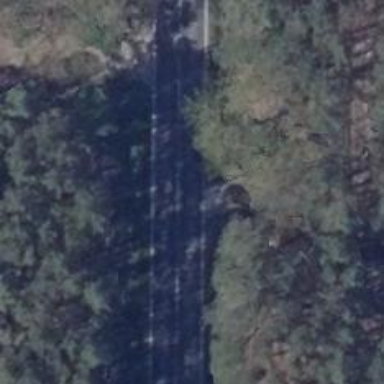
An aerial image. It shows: Track road.